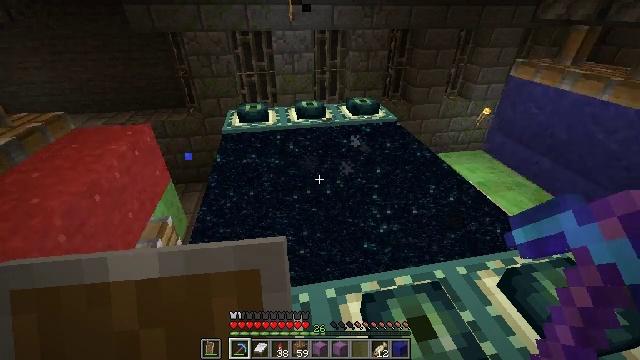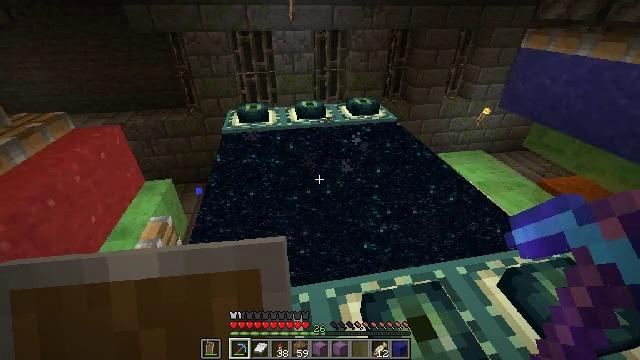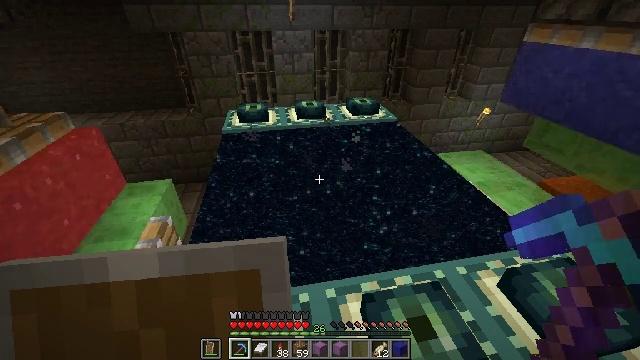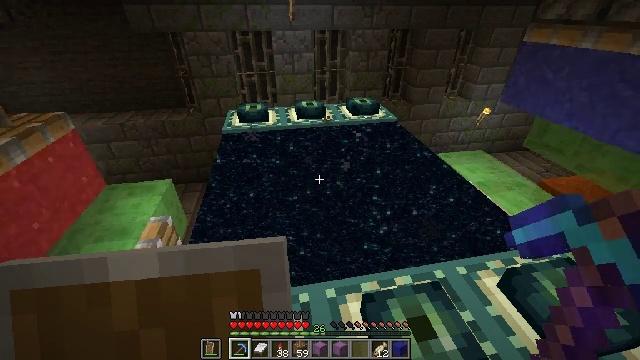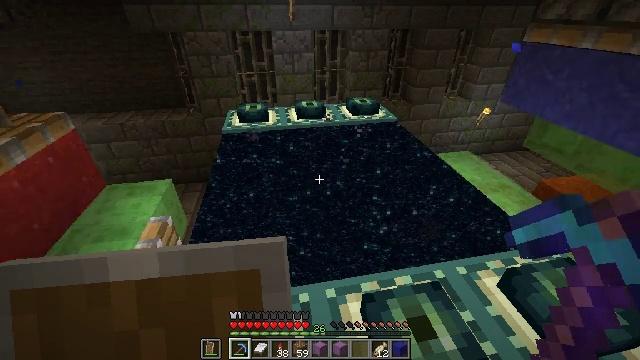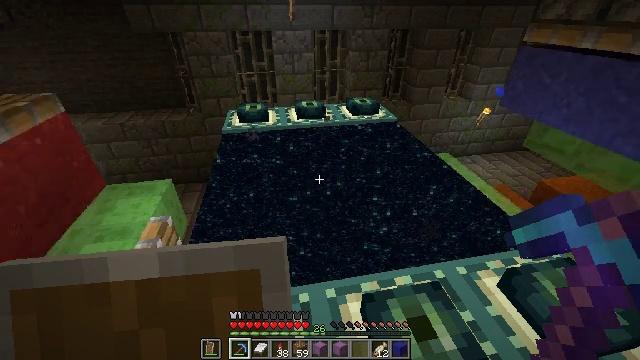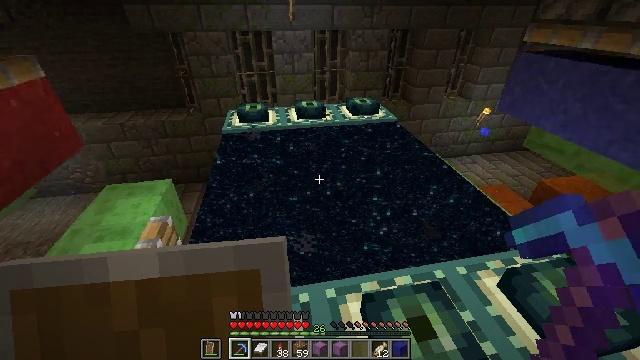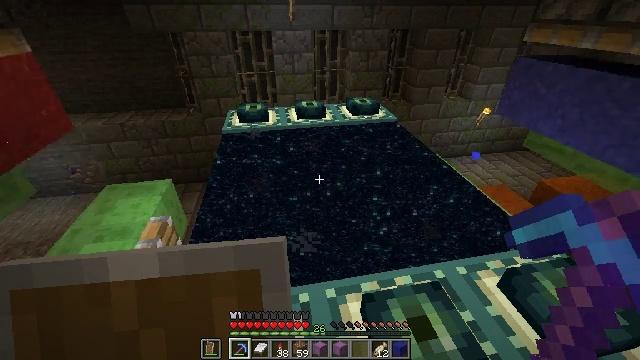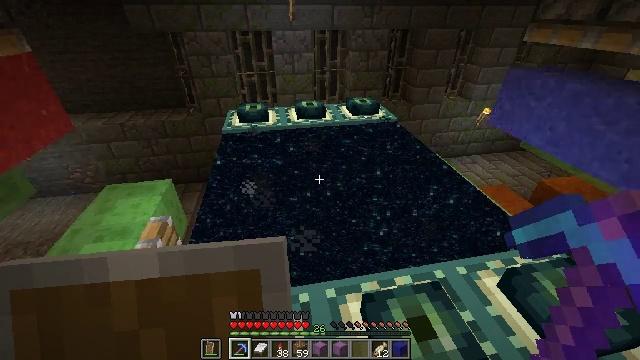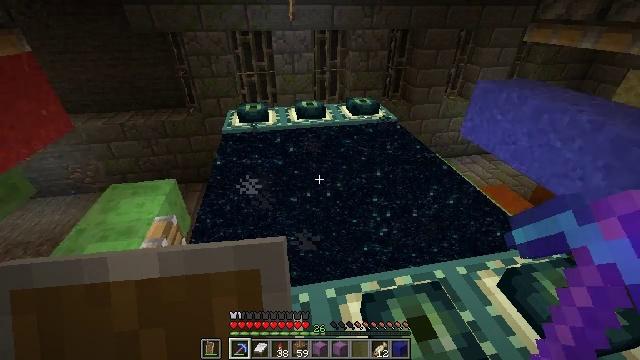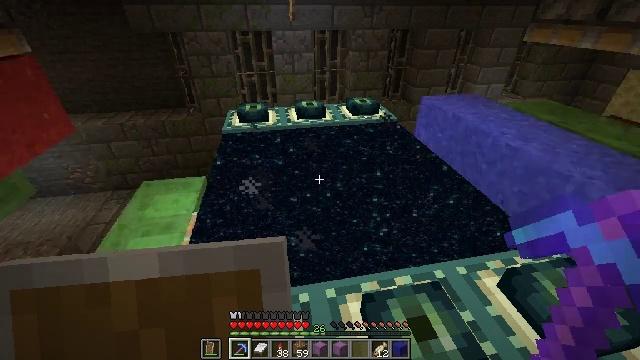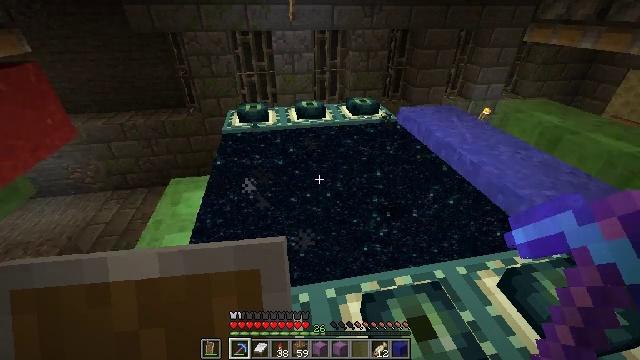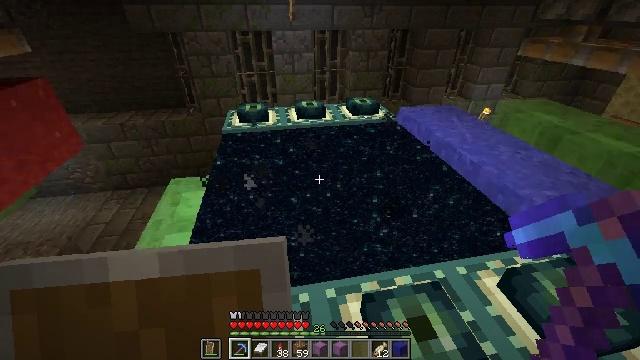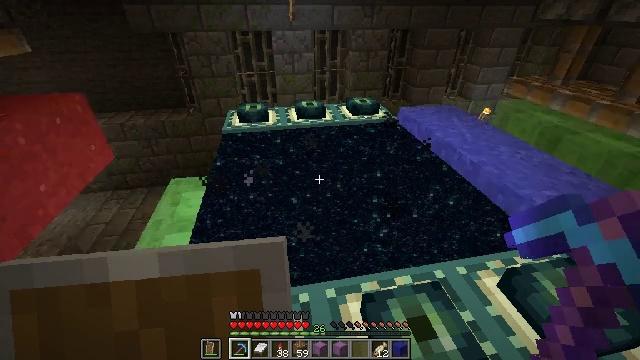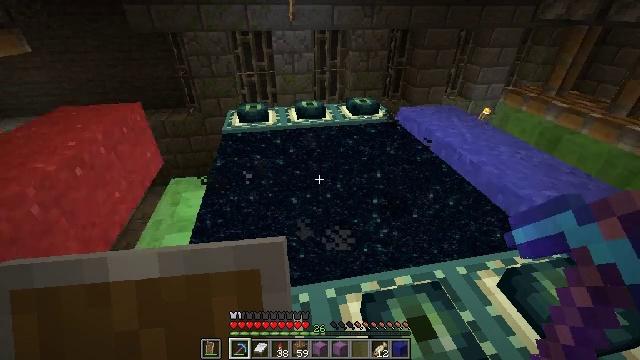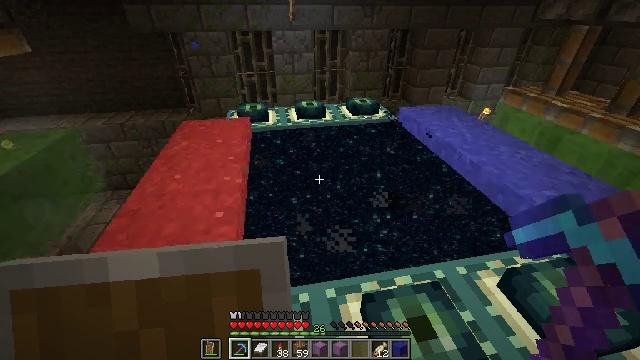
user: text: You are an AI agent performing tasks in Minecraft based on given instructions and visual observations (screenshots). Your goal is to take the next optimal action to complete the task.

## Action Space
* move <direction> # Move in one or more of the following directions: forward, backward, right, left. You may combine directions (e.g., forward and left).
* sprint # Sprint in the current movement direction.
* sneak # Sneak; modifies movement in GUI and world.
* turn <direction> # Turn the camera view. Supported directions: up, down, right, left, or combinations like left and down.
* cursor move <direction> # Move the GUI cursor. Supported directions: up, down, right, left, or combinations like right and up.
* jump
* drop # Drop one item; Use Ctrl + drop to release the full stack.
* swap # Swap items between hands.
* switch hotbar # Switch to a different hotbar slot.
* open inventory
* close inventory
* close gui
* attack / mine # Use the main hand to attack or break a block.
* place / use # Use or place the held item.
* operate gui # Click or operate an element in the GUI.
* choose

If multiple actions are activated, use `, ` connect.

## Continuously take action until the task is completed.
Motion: motion action
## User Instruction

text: Mine the blue concrete powder block.
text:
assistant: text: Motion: no_op
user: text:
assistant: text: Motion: no_op
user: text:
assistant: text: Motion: no_op
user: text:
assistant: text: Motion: no_op
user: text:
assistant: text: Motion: no_op
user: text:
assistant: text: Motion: no_op
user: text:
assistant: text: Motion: no_op
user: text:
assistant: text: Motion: no_op
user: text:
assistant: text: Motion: no_op
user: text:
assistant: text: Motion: no_op
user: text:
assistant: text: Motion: no_op
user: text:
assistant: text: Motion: no_op
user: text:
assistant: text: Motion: no_op
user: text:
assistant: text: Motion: no_op
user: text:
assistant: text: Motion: no_op
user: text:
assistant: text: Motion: no_op
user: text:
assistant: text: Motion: no_op
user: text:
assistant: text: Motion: no_op
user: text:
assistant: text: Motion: no_op
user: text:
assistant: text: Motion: no_op
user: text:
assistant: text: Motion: no_op
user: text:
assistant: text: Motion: no_op
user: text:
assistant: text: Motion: no_op
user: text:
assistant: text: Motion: no_op
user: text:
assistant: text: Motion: no_op
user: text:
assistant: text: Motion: no_op
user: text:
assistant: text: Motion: no_op
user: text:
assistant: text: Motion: no_op
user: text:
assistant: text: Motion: no_op
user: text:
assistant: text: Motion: no_op